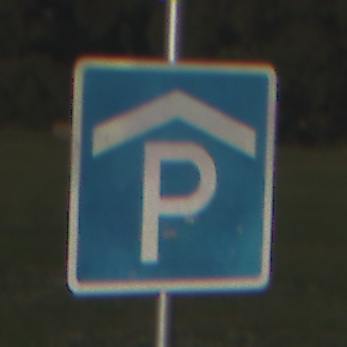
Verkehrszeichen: Parkhaus
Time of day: MorningAfternoon
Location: Outdoor (Nature)
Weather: PartlyCloudy
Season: NotSpecified
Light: Natural